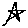
Label: star